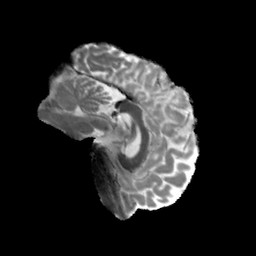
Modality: MD
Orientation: sagittal
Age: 27
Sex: male
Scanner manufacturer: siemens
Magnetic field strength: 6.98 T
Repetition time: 7.08 s
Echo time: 0.0756 s